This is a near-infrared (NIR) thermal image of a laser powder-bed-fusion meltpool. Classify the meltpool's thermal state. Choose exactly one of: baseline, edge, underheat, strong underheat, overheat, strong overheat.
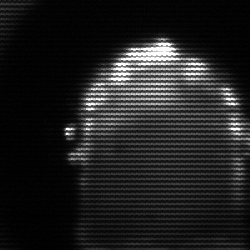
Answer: baseline